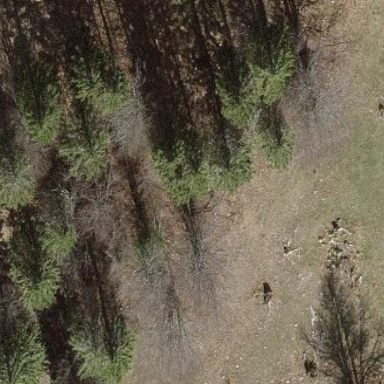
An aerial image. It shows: Forest area.